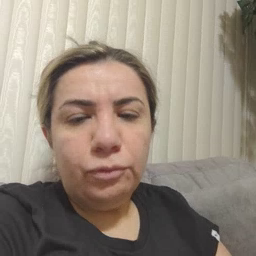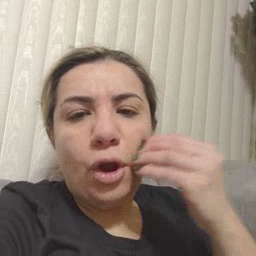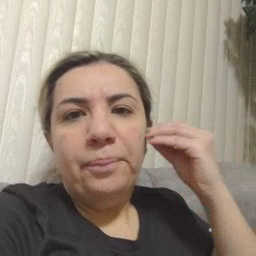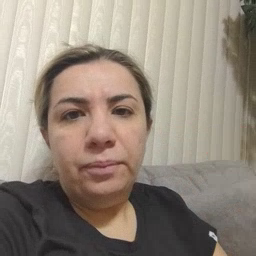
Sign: home